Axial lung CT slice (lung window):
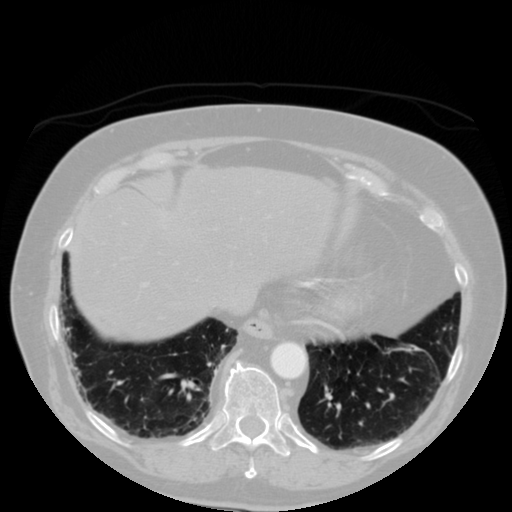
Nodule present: no